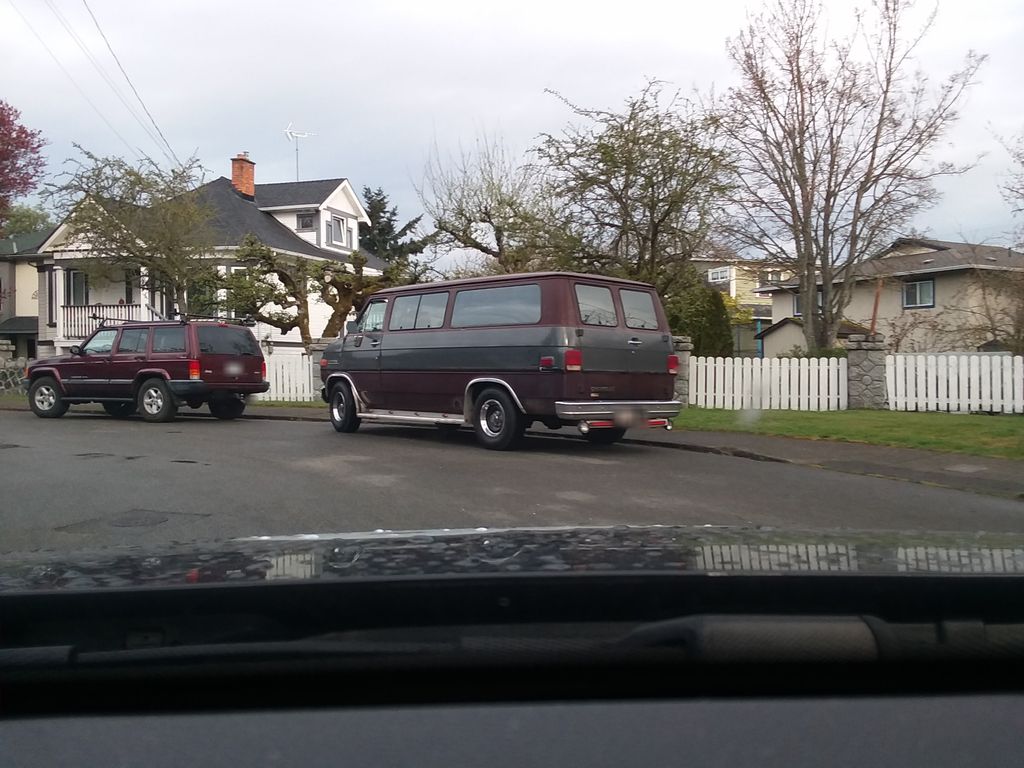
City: victoria